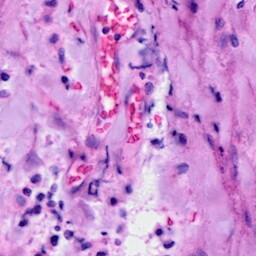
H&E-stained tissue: Breast